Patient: sex F, age 43
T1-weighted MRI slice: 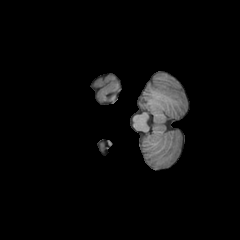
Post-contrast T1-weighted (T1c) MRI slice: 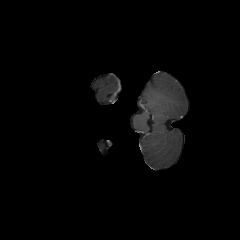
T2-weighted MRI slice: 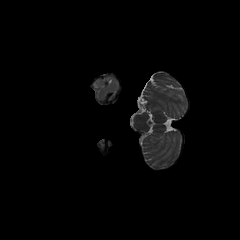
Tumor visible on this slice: no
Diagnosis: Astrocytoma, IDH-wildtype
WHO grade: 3